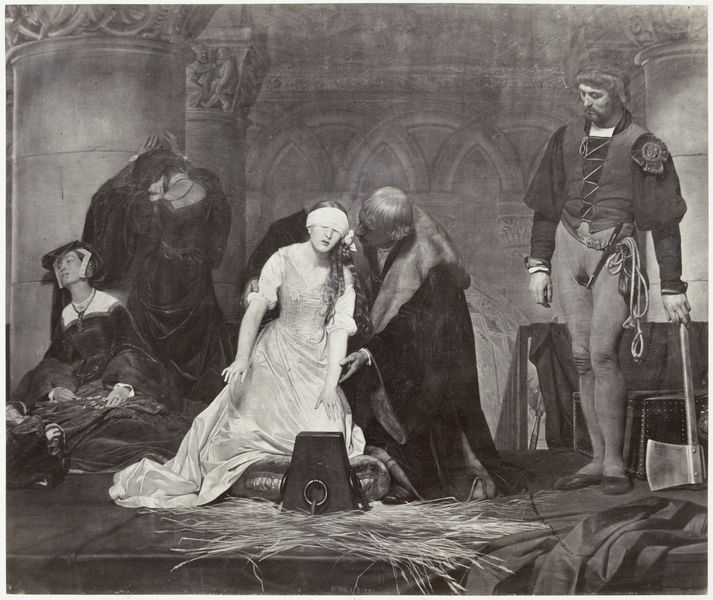
Titel: Fotoreproductie van schilderij door Paul Delaroche: Jane Gray
Künstler: Robert Jefferson Bingham
Standort: Amsterdam
Institution: Rijksmuseum
Schlagwörter: frauen, menschen, frau, kleid, männer, stroh, henker, hinrichtung, köpfen, tod, tot, haare, zopf, axt, beil, augenbinde, henkerbeil, schaffott, henkersbeil